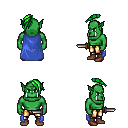
a pixel art fantasy rpg character, male body template, orc, green skin, blue cape, gold greaves, green long mohawk hairstyle, brown shoes, dagger, four views (front, back, left, right), 2x2 character sprite sheet, small pixel art, hard edges, no anti-aliasing